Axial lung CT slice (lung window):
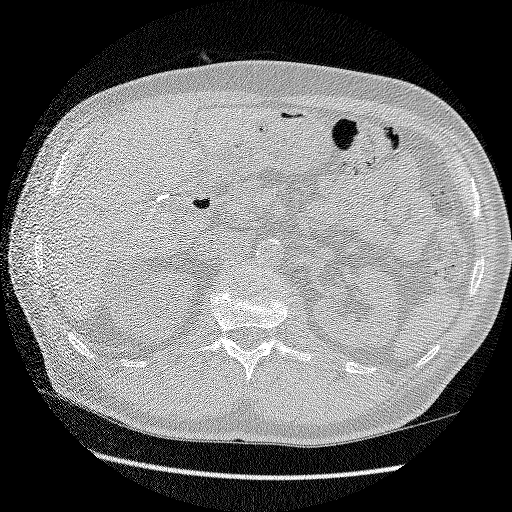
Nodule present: no